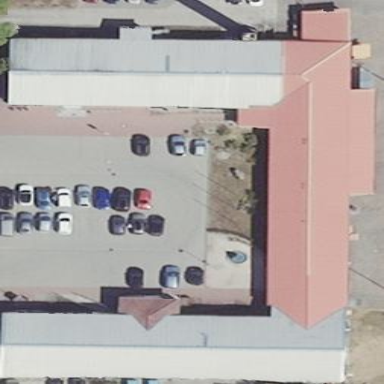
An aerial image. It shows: Retail building with gabled roof.